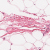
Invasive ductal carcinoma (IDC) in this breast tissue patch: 0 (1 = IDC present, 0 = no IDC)